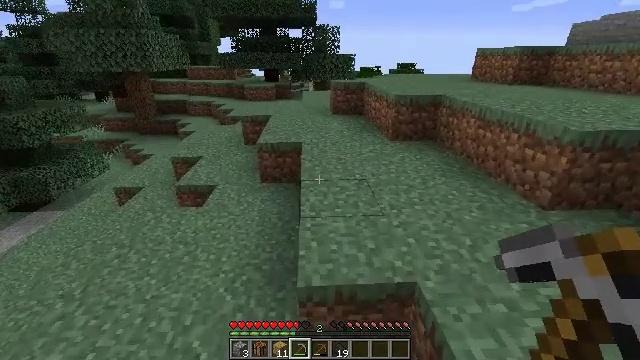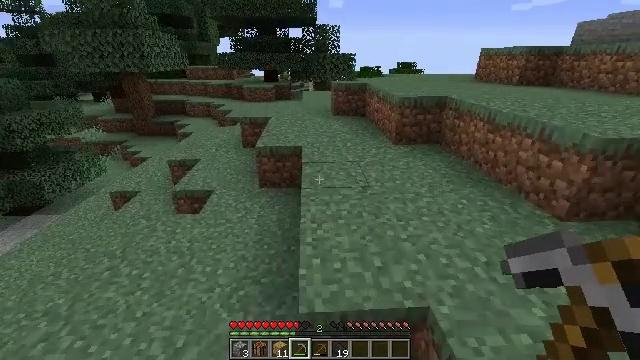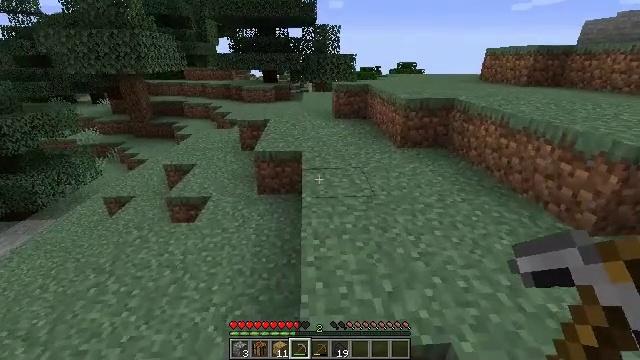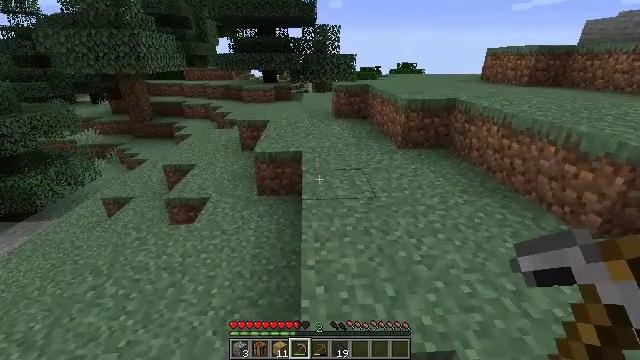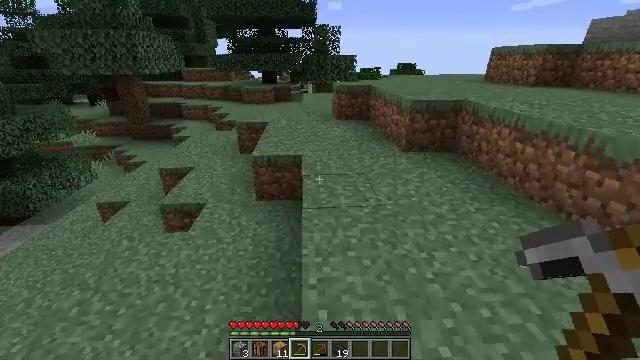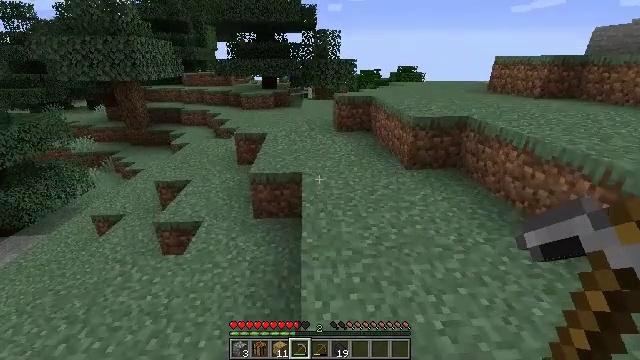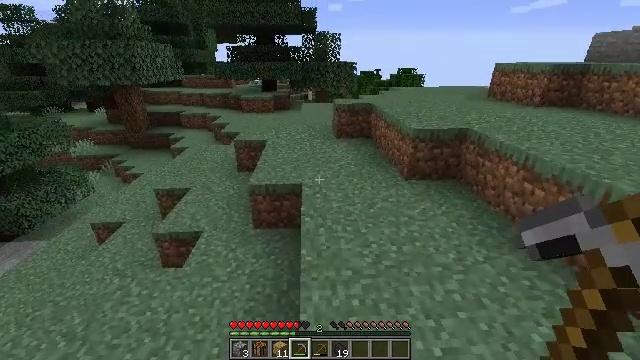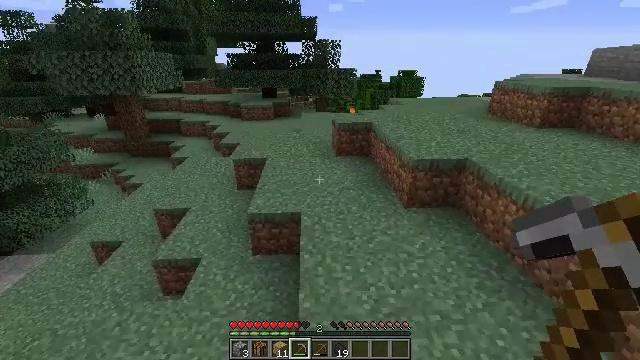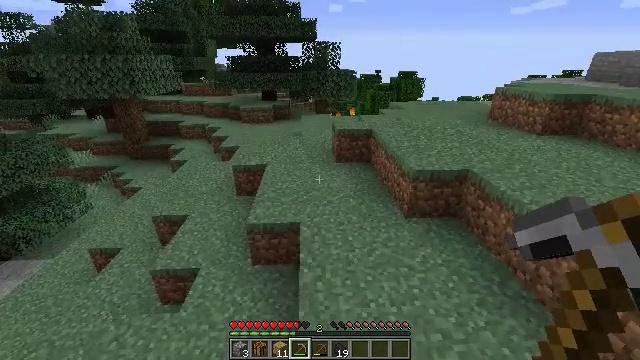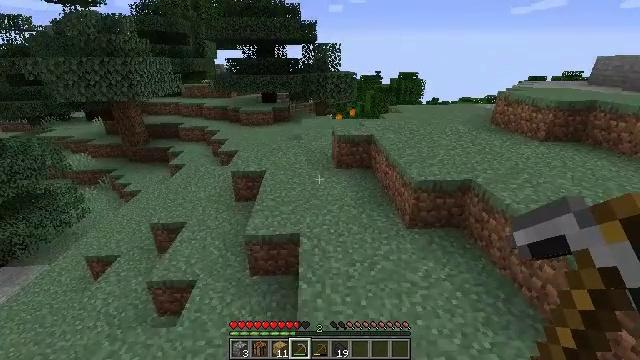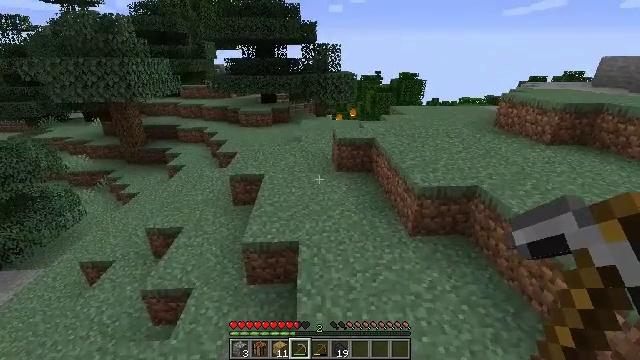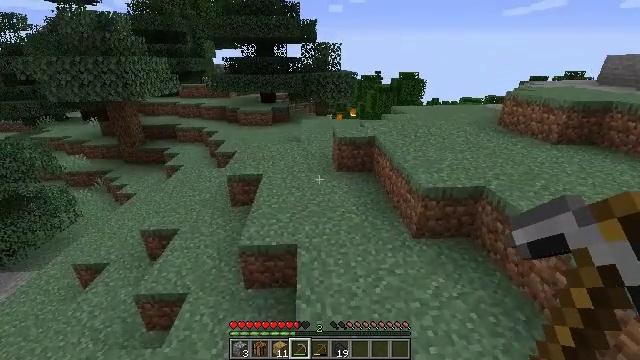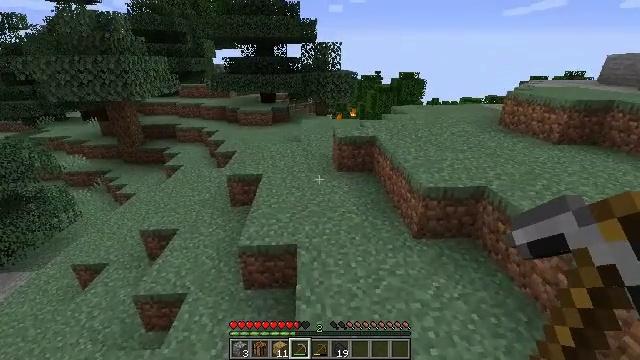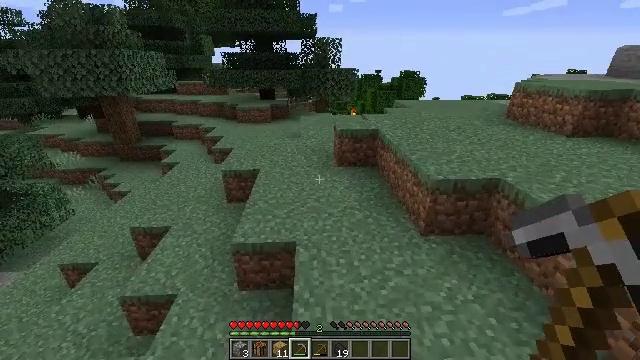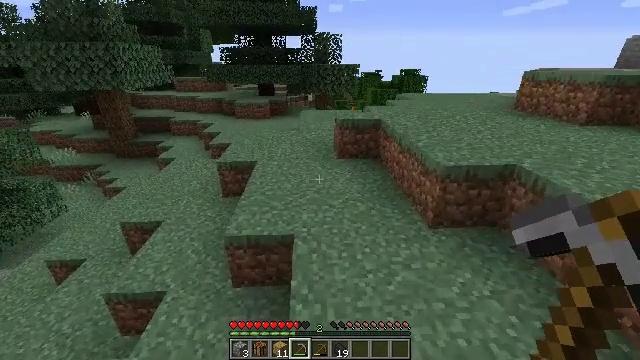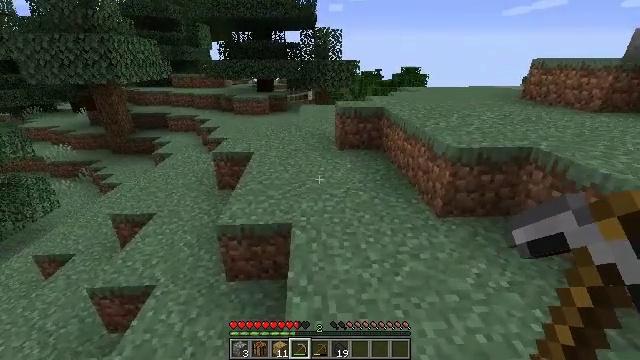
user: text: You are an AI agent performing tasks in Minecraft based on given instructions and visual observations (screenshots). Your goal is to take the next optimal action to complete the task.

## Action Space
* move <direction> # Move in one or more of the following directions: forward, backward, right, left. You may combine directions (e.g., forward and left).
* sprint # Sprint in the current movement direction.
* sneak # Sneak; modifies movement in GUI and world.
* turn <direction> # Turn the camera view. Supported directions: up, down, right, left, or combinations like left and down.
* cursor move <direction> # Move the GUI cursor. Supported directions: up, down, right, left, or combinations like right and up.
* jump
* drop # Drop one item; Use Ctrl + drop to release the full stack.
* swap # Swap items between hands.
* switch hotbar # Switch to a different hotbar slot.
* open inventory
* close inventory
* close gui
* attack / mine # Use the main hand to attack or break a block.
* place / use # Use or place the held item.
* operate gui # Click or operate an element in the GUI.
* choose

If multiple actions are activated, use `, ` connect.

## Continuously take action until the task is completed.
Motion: motion action
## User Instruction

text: Extinguish the fire.
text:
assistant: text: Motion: move forward
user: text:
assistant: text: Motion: move forward
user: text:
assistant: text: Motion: move forward
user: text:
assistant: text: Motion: move forward
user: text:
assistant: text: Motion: move forward, jump
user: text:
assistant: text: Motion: move forward, jump
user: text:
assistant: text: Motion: move forward, jump
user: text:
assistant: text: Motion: move forward, jump
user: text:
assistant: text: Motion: move forward, jump
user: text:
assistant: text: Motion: move forward, jump
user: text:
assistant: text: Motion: move forward, jump
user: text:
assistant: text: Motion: move forward
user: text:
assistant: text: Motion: move forward
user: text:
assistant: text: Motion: move forward
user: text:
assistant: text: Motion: move forward
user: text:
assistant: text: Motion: move forward
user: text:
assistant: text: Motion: move forward, turn right
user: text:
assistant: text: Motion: move forward, turn right
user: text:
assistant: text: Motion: move forward, turn right
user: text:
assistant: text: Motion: move forward, turn right
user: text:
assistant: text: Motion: move forward
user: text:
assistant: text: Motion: move forward
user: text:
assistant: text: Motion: move forward
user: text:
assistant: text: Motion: move forward
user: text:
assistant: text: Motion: move forward
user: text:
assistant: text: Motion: move forward
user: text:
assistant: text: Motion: move forward
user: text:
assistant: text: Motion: move forward
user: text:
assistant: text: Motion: move forward
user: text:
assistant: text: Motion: move forward, jump